Field crop: maize
Growth stage: 2
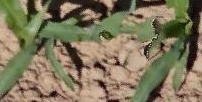
Species: maize